Question: While examining the 'String ==' operator, I noticed that it calls 'String.Equals(string a, string b)', meaning it's just a pass-through.
Examining the 'String.Equals(string a, string b)' method, I see that it does an equality check using the '==' operator. How is this actually working and not causing a 'StackOverflowException' when doing something like '"x" == "x"' or '"x" == "y"'?
: I let JetBrains know and they made it a critical priority for dotPeek. <URL>
I also added an issue on ILSpy's GitHub repo.

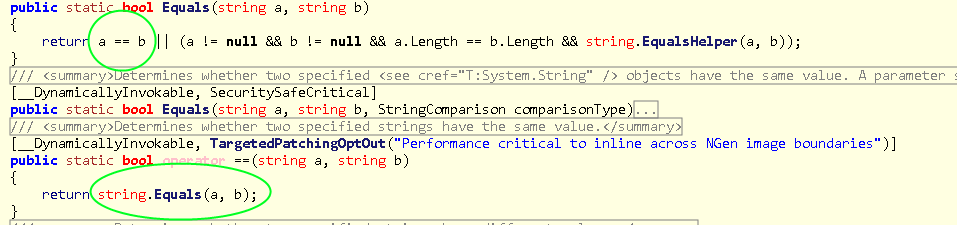
Answer: Your decompiler has a bug. <URL>b', bypassing the overloaded operator.